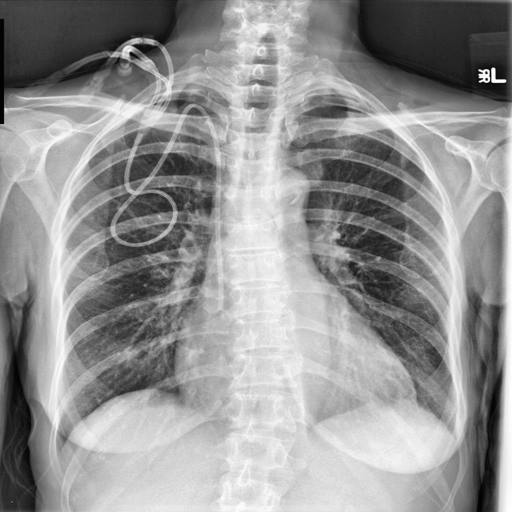
Finding: NORMAL